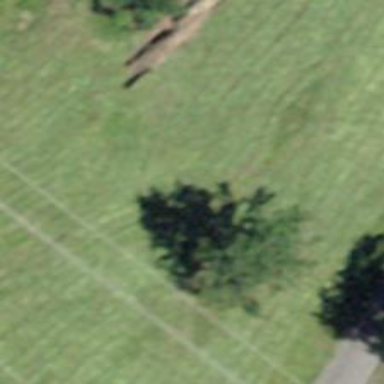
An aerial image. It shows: Beautiful tree in nature.